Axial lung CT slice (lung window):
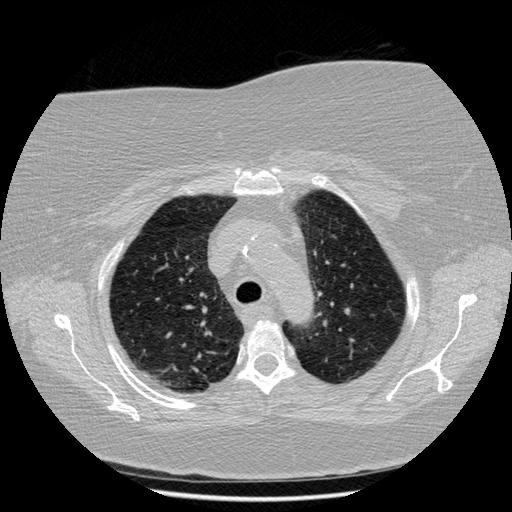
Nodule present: no